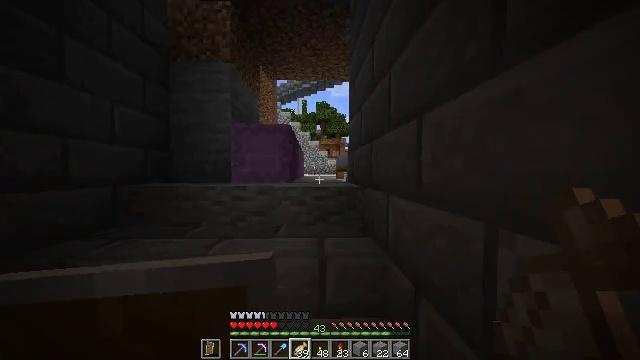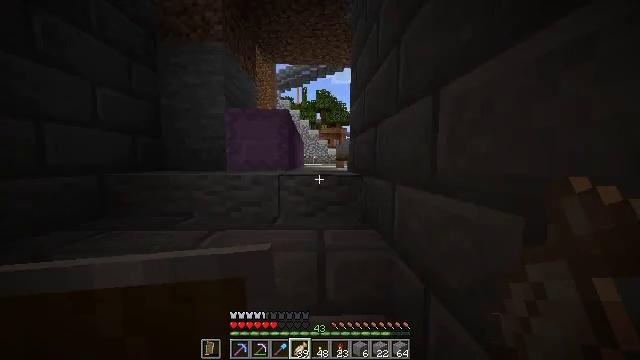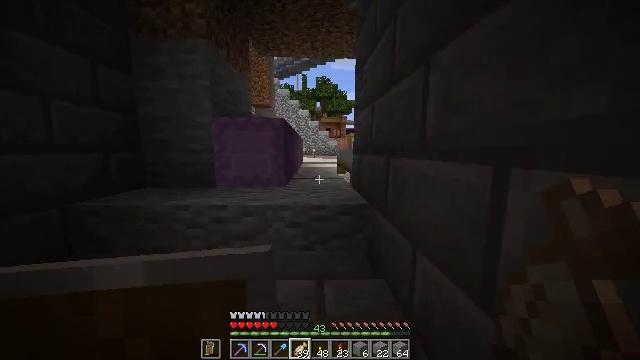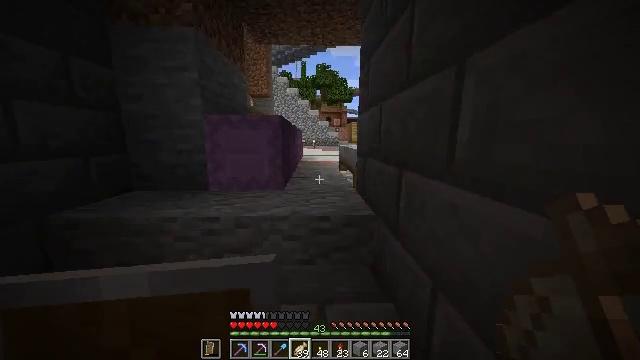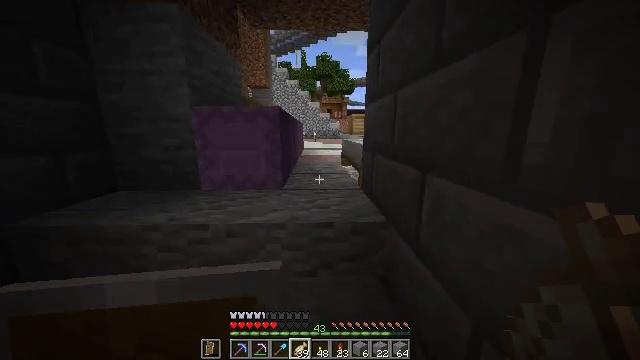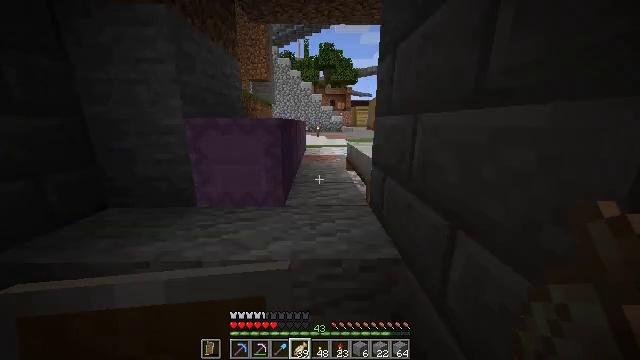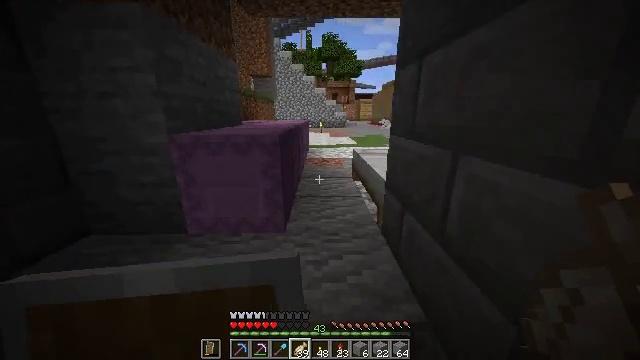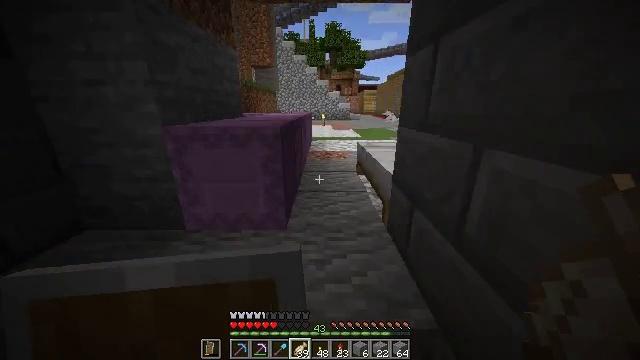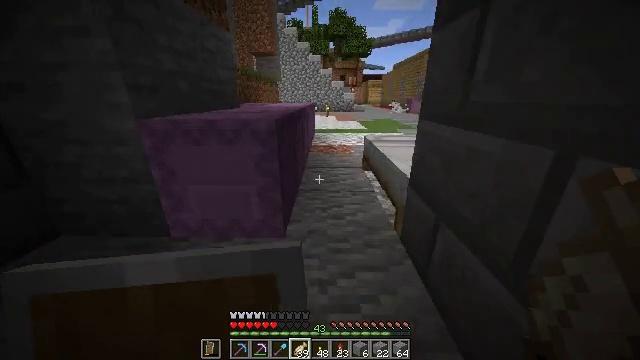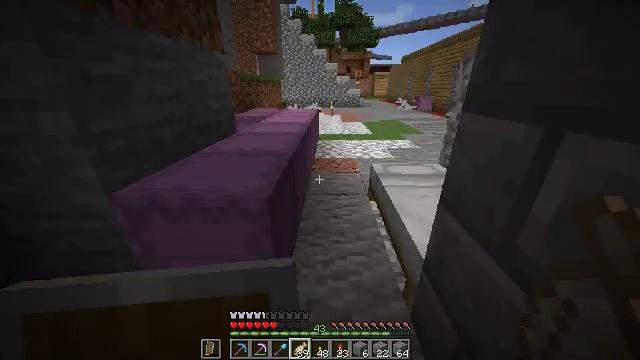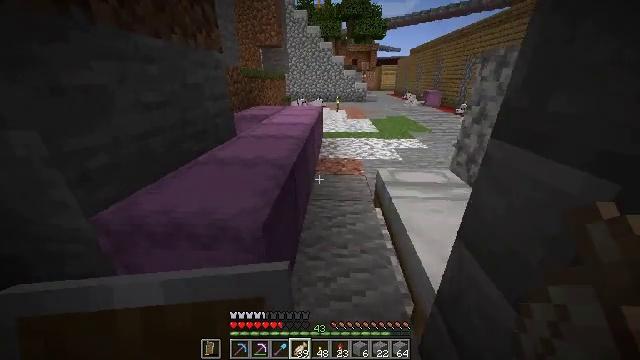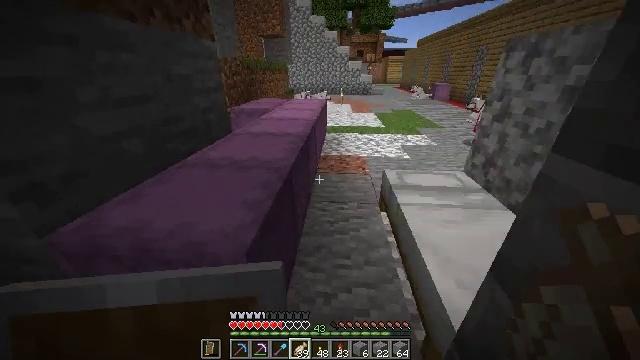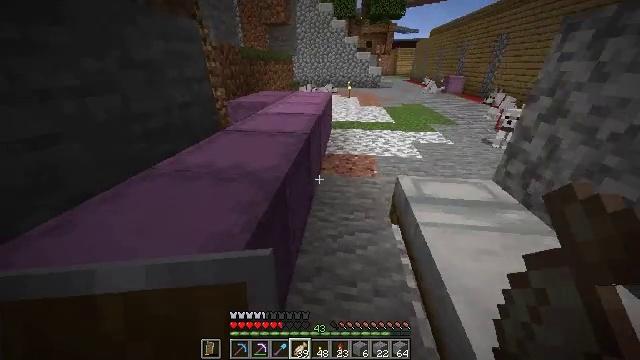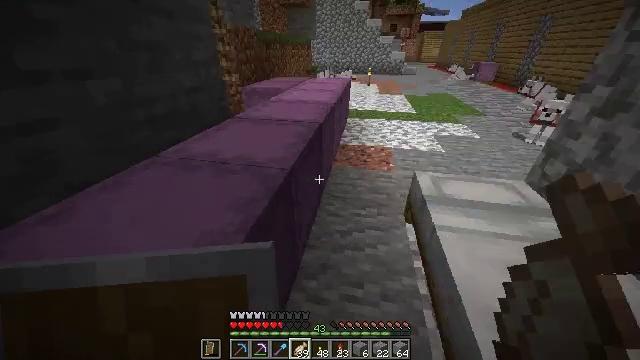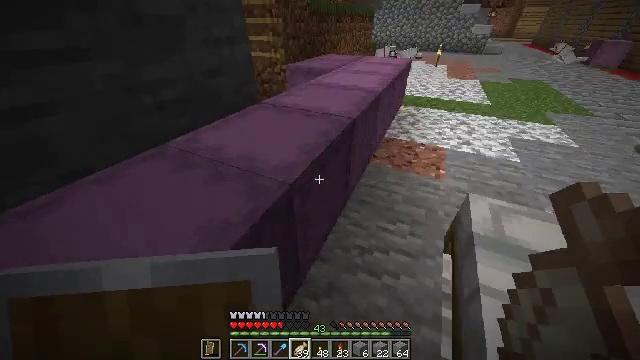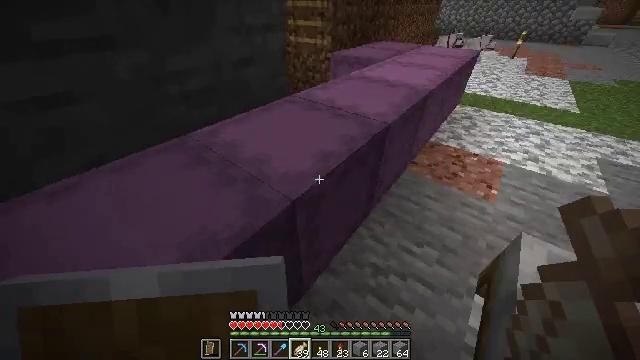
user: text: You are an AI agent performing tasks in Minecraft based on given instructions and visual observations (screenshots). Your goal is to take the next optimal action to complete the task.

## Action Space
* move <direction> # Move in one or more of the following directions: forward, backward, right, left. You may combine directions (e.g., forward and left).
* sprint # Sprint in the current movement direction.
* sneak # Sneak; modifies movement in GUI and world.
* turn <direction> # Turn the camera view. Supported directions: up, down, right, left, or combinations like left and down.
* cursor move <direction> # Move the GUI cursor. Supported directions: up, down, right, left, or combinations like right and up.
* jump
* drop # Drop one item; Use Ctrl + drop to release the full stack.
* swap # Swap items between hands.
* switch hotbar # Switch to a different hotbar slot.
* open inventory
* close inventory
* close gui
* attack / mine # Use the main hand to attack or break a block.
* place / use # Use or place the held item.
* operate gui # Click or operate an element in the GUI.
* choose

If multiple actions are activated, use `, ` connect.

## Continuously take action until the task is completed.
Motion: motion action
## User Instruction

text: Attack the quartz pillar to collect it.
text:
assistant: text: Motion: move forward, turn down
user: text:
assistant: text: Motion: move forward, turn down
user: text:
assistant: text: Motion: move forward, turn down
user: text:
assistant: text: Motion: move forward, turn down
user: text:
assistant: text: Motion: move forward, turn down
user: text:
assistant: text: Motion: move forward, turn down
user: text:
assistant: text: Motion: move forward, turn down
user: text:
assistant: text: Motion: move forward, turn down
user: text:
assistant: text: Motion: move forward, turn left and down
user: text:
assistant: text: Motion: move forward, turn left and down
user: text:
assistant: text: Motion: move forward, turn left and down
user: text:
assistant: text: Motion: move forward, turn left and down
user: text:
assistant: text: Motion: move forward and move right, turn left and down
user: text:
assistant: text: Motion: move forward and move right, turn left and down
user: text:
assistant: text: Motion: move forward and move right, turn left and down
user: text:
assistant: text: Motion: move forward and move right, turn left and down
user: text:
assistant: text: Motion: move right, turn left and down
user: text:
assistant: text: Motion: move right, turn left
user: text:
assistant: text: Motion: turn left
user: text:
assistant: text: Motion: turn left
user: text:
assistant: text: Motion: turn left and up
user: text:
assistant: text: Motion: turn left
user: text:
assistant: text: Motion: turn left
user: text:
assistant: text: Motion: turn left
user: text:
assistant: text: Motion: turn left and up
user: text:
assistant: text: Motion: turn left
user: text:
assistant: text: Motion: use / place
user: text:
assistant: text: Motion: use / place
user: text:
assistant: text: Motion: use / place
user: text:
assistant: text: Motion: no_op